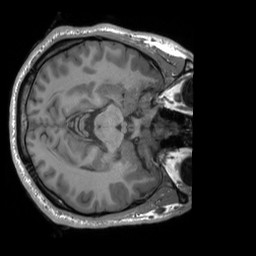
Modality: T1w
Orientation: axial
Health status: healthy
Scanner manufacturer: siemens
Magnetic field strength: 3 T
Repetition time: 1.9 s
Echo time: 0.00232 s